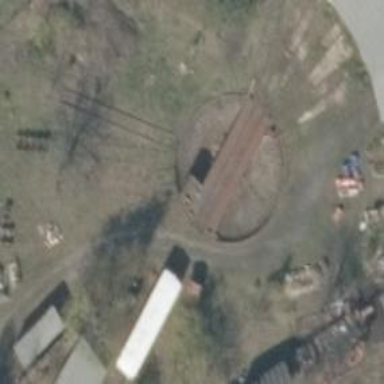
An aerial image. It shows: Railway turntable.